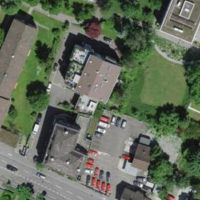
EUNIS habitat code: 54
Species observed at this site:
Impatiens parviflora